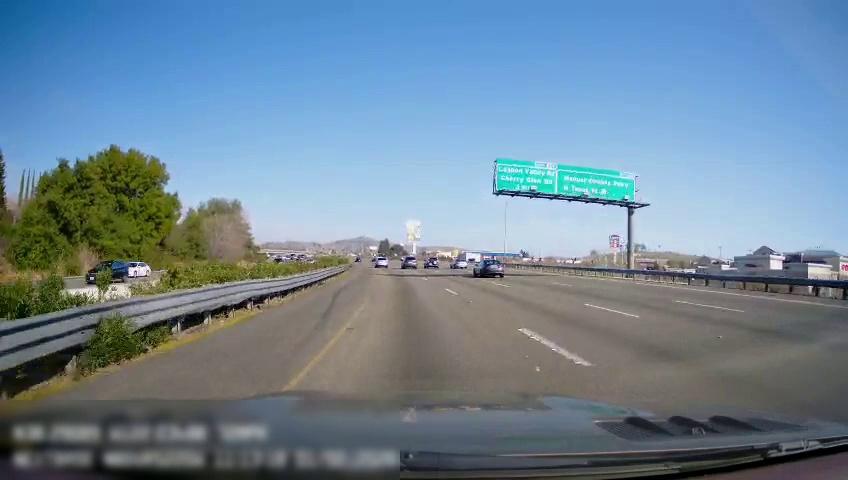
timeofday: Day
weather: Sunny
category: Drivable Space
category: Drivable Space
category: Vehicles | Car
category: Vehicles | Car
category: Vehicles | Car
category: Vehicles | Car
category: Vehicles | Car
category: Vehicles | SUV
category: Vehicles | SUV
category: Lanes | Alternate Lane
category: Lanes | Current Lane
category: Lanes | Current Lane
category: Lanes | Alternate Lane
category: Lanes | Alternate Lane
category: Traffic | Signs
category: Traffic | Signs